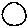
Label: circle